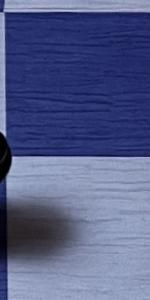
Label: Empty